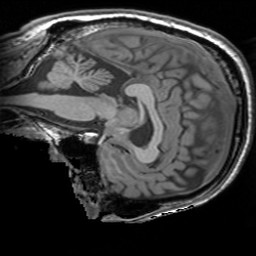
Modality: T1w
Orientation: sagittal
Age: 55
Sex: male